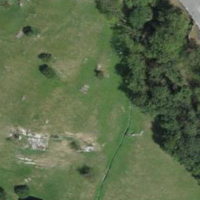
EUNIS habitat code: 52
Species observed at this site:
Parus major
Hirundo rustica
Delichon urbicum
Phoenicurus ochruros
Passer domesticus
Fringilla coelebs
Coccothraustes coccothraustes
Carduelis carduelis